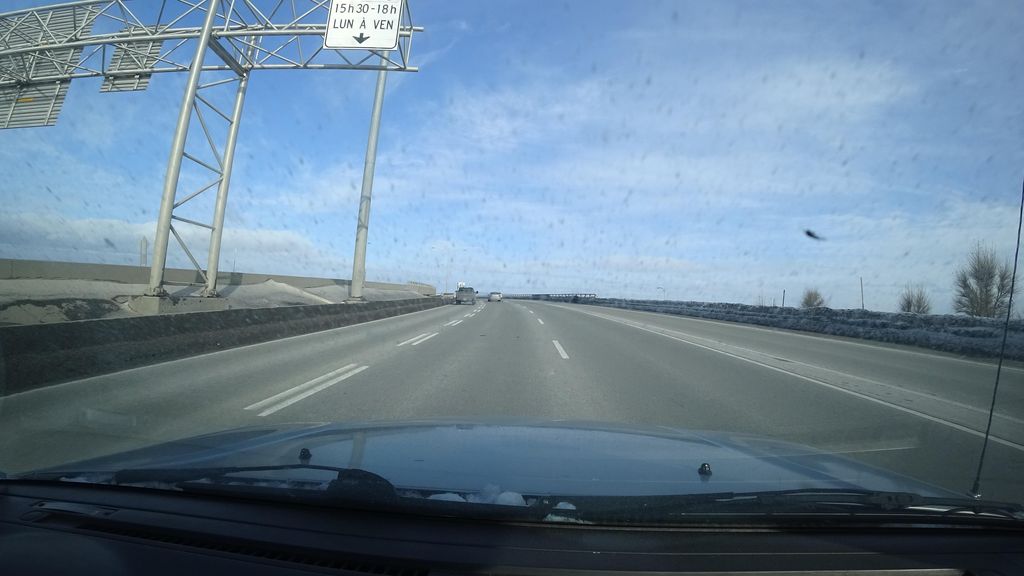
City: quebec_city